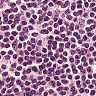
Metastatic tissue present: no